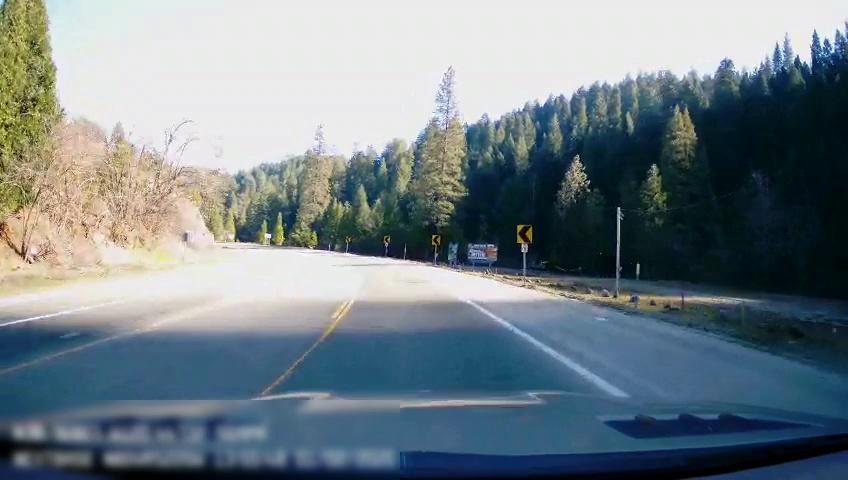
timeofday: Day
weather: Sunny
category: Drivable Space
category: Lanes | Alternate Lane
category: Lanes | Opposite Lane
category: Lanes | Current Lane
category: Lanes | Alternate Lane
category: Lanes | Opposite Lane
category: Traffic | Signs
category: Traffic | Signs
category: Traffic | Signs